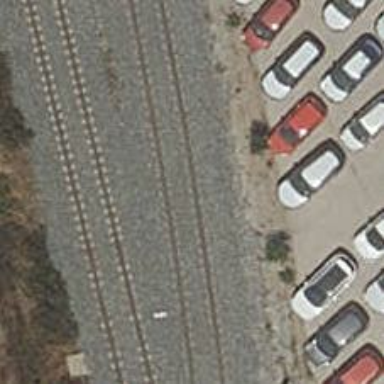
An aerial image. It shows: Rail yard with electrified contact lines for the trains.